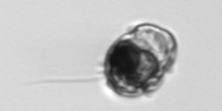
Label: Proterythropsis